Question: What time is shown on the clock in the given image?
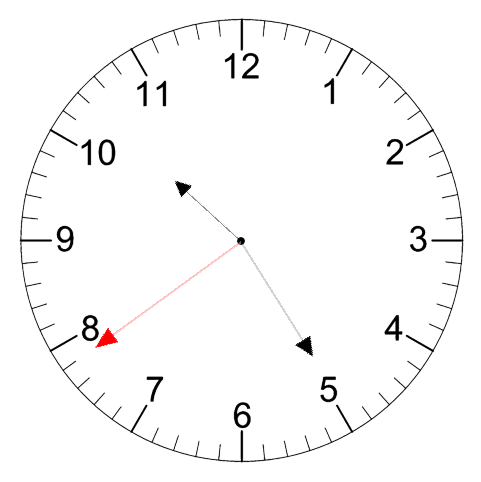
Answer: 10:24:39